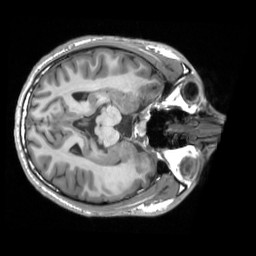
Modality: T1w
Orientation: axial
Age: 18
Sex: male
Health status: ill
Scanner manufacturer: siemens
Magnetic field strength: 3 T
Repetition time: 2.3 s
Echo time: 0.00201 s